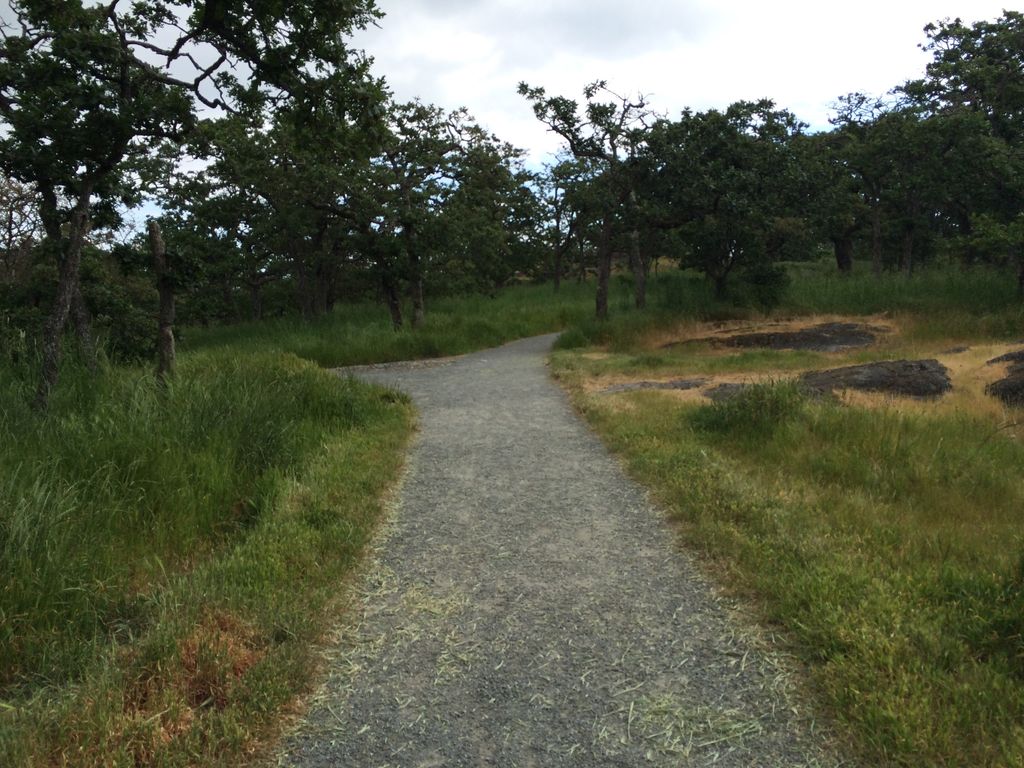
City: victoria